Question: I'm using achartengine library forline graph.Instead of timestamp how can i show date in x-axis

my code is
'''
public GraphicalView getLine(Context context, LinkedHashMap<String, List<Item>> data, String value2, String value3) {
List<TimeSeries> series=new ArrayList<TimeSeries>();
Set<String> keys = data.keySet();
for(String key:keys)
{
TimeSeries series1 = new TimeSeries(key);
List<Item> value=data.get(key);
for(Item itm:value)
{
Double temp=Double.parseDouble(itm.getDataItem(value3));
String temp1=null;
if(value2.equals("created_time"))
{
temp1=itm.getCreated_time();
}
else
{
try
{
temp1=itm.getModified_time();
}
catch (NullPointerException e) {
temp1=itm.getCreated_time();
}
}
Timestamp timestamp = new Timestamp(Integer.parseInt(temp1.substring(0,10)));
Date date = new Date(timestamp.getTime()*1000);
series1.add(date,temp);
}
series.add(series1);
}
XYMultipleSeriesDataset dataset = new XYMultipleSeriesDataset();
for(TimeSeries serie:series)
{
dataset.addSeries(serie);
}
XYMultipleSeriesRenderer mRenderer = new XYMultipleSeriesRenderer(); // Holds a collection of XYSeriesRenderer and customizes the graph
mRenderer.setBackgroundColor(Color.BLACK);
mRenderer.setZoomEnabled(true);
mRenderer.setAntialiasing(true);
for(TimeSeries serie:series)
{
XYSeriesRenderer renderer = new XYSeriesRenderer(); // This will be used to customize line 1
mRenderer.addSeriesRenderer(renderer);
int color;
Random rnd = new Random();
color = Color.argb(200, rnd.nextInt(256), rnd.nextInt(256), rnd.nextInt(256));
renderer.setColor(color);
renderer.setPointStyle(PointStyle.CIRCLE);
renderer.setFillPoints(true);
}
return ChartFactory.getLineChartView(context, dataset, mRenderer);
}
'''
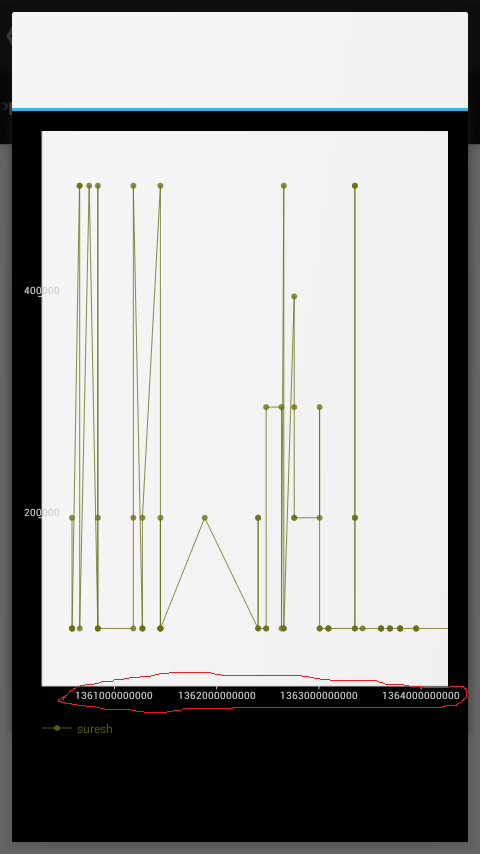
Answer: i found a better solution
'''
ChartFactory.getTimeChartView(context, dataset,mRenderer, "DD-MM-YYY");
'''